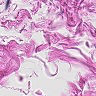
Metastatic tissue present: no